Question: Suppose I have the following file/project structure.
'''
MSPCommon/trunk/pom.xml
MSPWebManager/trunk/pom.xml
'''
and MSPWebManager depends on MSPCommon and MSPCommon and MSPWebManager are in the same directory.
I have imported these projects into eclipse, and within eclipse I can successfully do maven builds on MSPWebManager (like 'mvn clean compile') IF I do it the following way. Go to Run -> Run configurations, type in the maven commands AND select 'Resolve Workspace artifacts'.
That's all great, but what I would like to be able to do is run the same maven commands from the command line. So I navigate to the MSPWebManager/trunk directory, do a mvn command like 'mvn clean compile' and this is the result:

As you can see there is one other local jar that is missing, but for simplicity I only included one in this question because I'm assuming the fix is the same for them all.
Also, if I do some type of build within eclipse but I do NOT check the 'Resolve Workspace artifacts', I get the same error as I do on the command line.
Any suggestions on how to get this to work from the command line?
Thanks
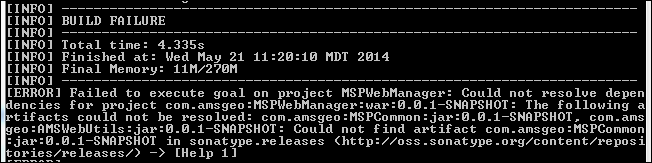
Answer: Go to the module MSPCommon and run a 'mvn clean install' then go to MSPWebManager and do the 'mvn clean compile'
'mvn install' resolves the dependencies and installs your build inside of your .m2 repository / folder.